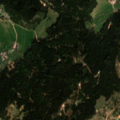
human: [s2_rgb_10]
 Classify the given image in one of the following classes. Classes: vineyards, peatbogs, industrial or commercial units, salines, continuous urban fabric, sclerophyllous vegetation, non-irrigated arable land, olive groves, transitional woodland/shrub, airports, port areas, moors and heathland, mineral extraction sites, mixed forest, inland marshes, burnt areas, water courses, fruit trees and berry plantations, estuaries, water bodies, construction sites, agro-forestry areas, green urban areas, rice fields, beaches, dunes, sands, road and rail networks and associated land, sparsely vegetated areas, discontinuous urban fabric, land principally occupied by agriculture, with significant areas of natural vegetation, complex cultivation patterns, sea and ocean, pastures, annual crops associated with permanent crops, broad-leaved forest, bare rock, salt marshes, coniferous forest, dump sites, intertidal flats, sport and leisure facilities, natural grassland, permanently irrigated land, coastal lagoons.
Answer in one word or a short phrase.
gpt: pastures, coniferous forest, mixed forest